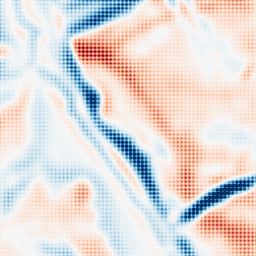
Category: multiscale
Decomposition family: dog
Decomposition parameters: sigma_low: 5
sigma_high: 10
Upsampling method: sinc_blackman
Upsampling parameters: scale: 4
kernel_size: 4
Upsampling scale: 4